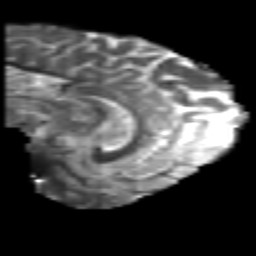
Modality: T2w
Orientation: sagittal
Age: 34
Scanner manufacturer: philips
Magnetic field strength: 3 T
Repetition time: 8.6 s
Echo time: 0.127 s